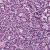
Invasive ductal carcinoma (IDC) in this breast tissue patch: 1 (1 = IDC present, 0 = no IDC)